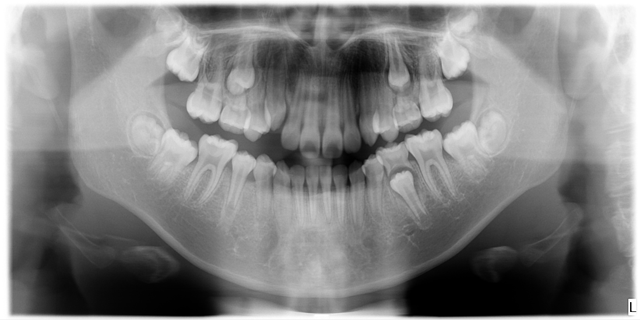
adult